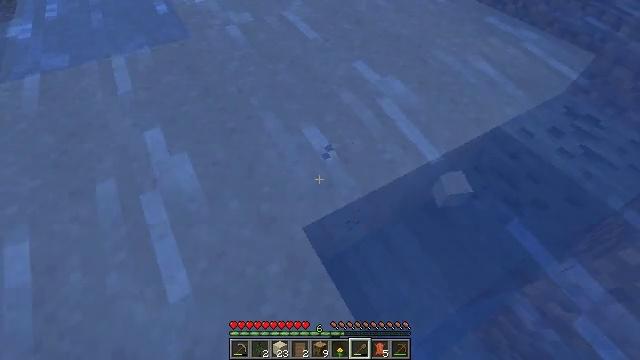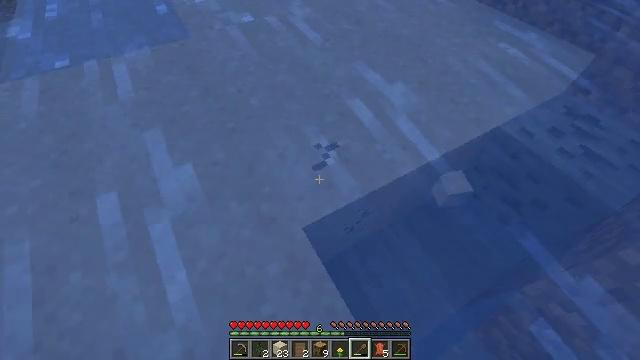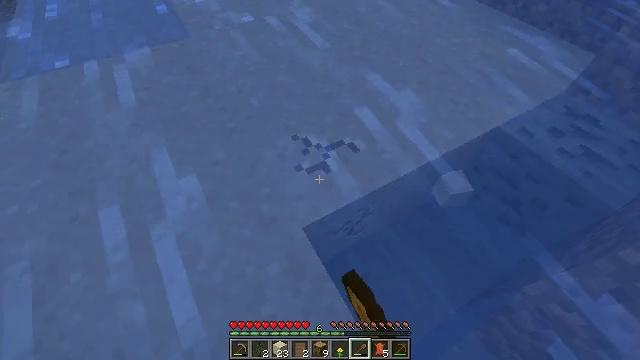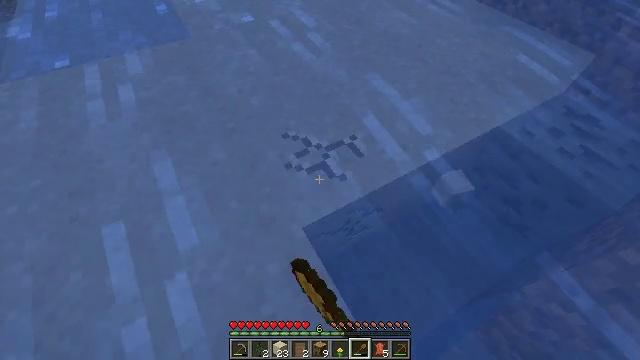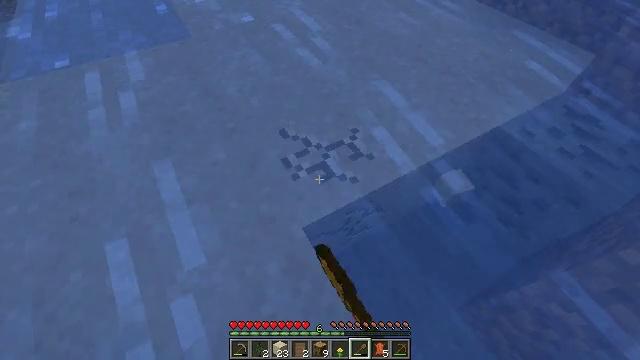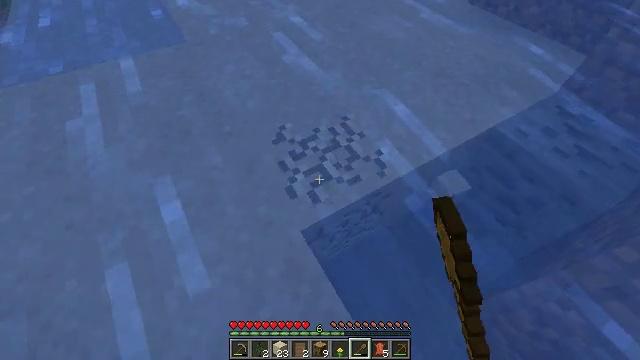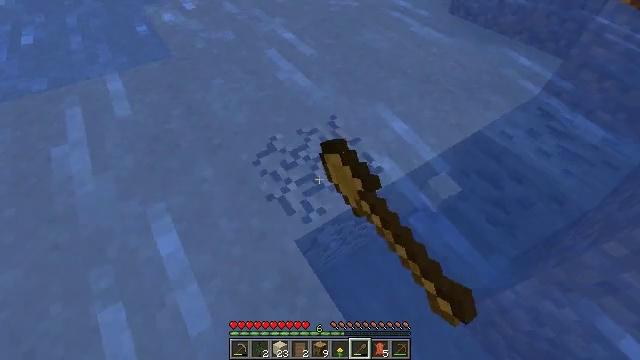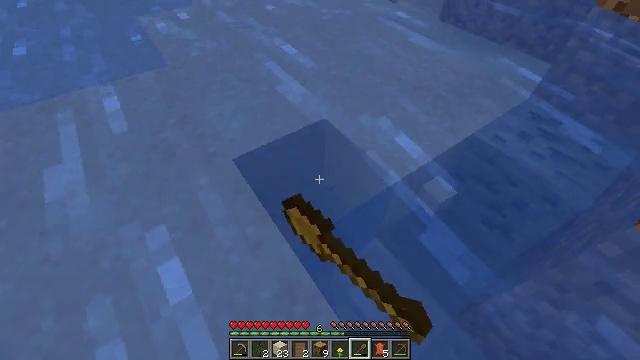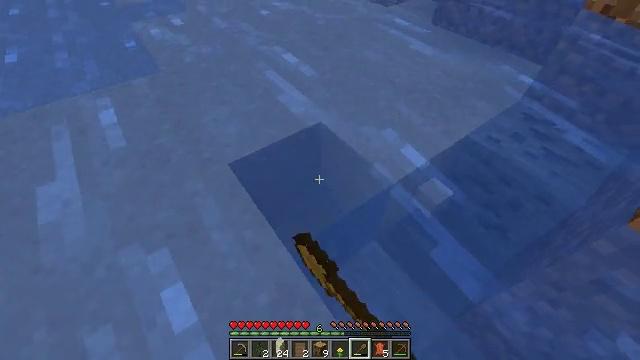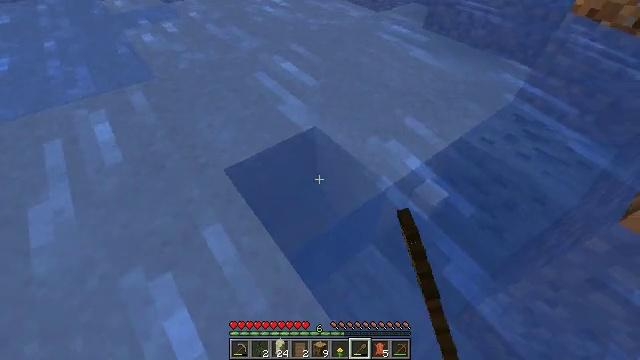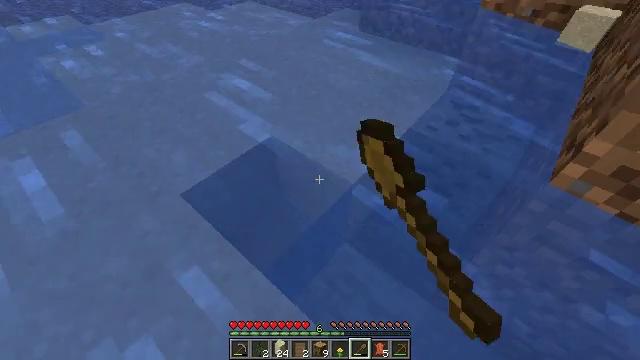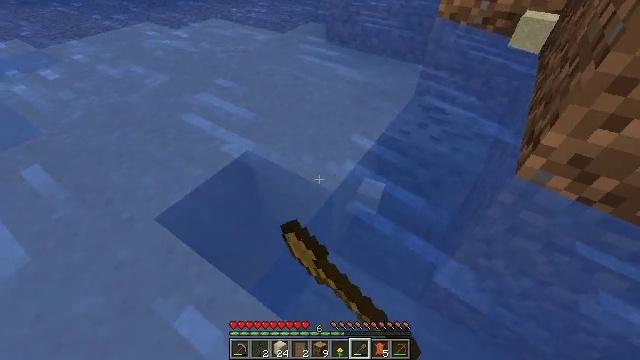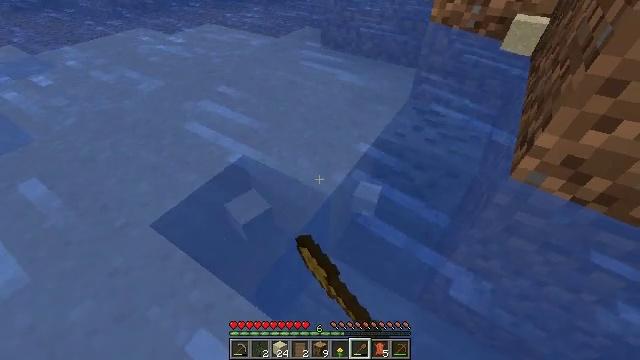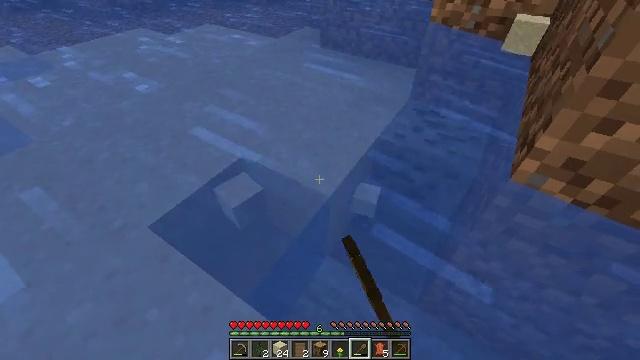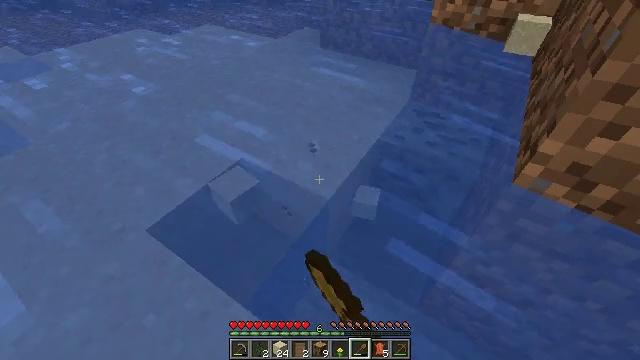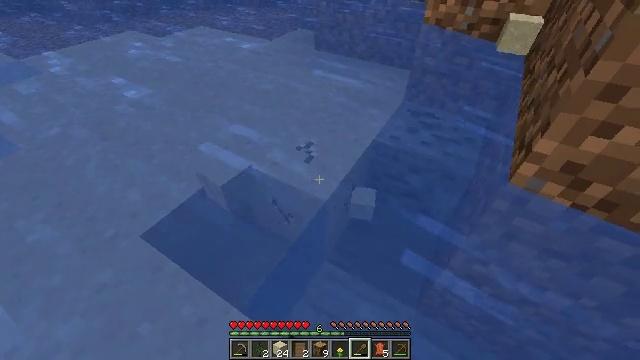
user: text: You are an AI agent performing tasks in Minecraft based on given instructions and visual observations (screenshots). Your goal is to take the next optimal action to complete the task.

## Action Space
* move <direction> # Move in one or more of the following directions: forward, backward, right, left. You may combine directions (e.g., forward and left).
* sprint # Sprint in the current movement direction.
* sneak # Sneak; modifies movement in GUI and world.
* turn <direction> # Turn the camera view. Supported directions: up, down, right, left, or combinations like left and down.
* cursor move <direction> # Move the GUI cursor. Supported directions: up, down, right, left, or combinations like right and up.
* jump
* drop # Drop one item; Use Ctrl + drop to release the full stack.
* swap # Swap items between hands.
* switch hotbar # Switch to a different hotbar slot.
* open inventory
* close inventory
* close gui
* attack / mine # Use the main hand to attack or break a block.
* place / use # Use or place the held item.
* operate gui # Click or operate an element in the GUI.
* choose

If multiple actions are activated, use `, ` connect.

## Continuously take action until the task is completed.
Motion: motion action
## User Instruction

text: Attack the ground to gather sand.
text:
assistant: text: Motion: attack / mine
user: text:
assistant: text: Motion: attack / mine
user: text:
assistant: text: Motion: attack / mine
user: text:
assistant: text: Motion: attack / mine
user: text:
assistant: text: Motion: turn right, attack / mine
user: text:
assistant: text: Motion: turn right and up, attack / mine
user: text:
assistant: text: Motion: turn right and up, attack / mine
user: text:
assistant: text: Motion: turn right, attack / mine
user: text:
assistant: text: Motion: turn right, attack / mine
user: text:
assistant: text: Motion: turn right and up, attack / mine
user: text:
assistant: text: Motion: turn right and up, attack / mine
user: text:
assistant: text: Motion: move forward, turn right, attack / mine
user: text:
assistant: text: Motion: move forward and move left, attack / mine
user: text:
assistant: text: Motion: move forward and move left, attack / mine
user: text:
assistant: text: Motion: move left, turn right, attack / mine
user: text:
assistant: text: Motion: move left, attack / mine
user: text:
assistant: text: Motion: attack / mine
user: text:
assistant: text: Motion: attack / mine
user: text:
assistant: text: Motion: attack / mine
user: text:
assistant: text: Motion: attack / mine
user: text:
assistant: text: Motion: attack / mine
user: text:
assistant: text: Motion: attack / mine
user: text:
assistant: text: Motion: attack / mine
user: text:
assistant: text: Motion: attack / mine
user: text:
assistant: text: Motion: move forward, turn left, attack / mine
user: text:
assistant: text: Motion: attack / mine